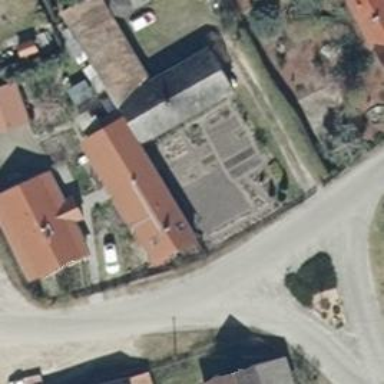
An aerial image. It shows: Building with gabled roof oriented along its length.